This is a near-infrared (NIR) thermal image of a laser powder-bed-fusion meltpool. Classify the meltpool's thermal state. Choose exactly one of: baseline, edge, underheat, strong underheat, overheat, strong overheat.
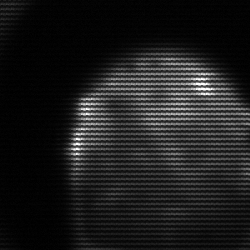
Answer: edge